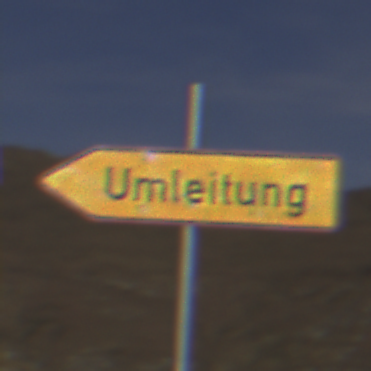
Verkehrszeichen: UmleitungswegweiserLinksweisend
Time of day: Midday
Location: Outdoor (Nature)
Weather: Clear
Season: NotSpecified
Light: Natural